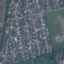
Land use / land cover: Residential